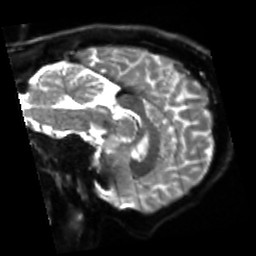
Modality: sbref
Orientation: sagittal
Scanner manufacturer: siemens
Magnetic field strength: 3 T
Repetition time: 4 s
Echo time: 0.0594 s